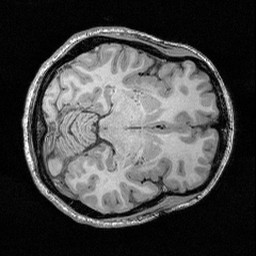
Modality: T1w
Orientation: axial
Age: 23
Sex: female